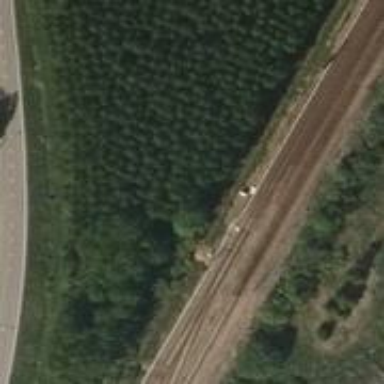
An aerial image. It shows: Railway track with continuous electrified contact line.